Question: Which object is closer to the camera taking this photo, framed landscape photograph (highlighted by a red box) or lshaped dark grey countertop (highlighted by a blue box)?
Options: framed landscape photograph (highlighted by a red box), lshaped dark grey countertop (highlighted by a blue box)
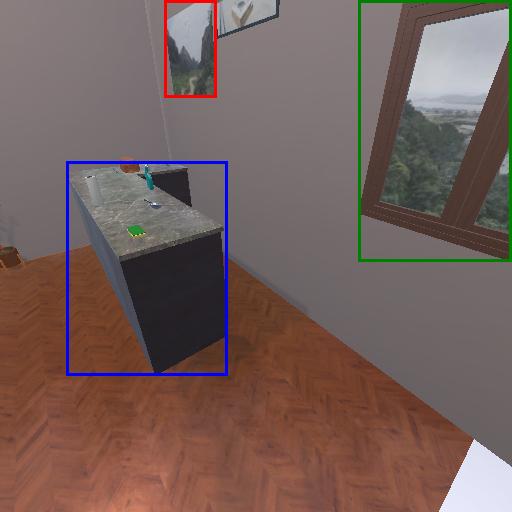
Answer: framed landscape photograph (highlighted by a red box)